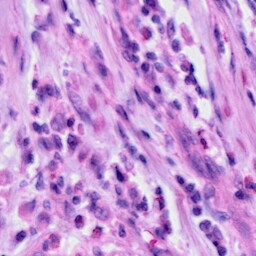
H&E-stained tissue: Cervix